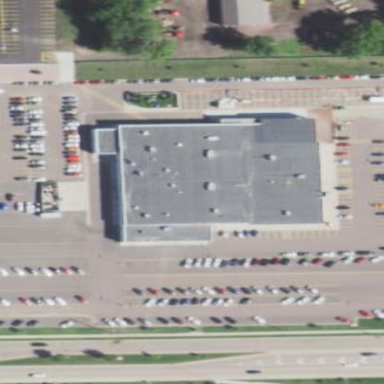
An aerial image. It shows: Building housing car shop.